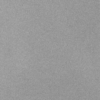
Label: dusty